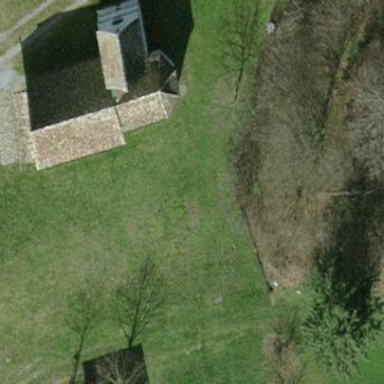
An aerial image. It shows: Church which is place of worship.